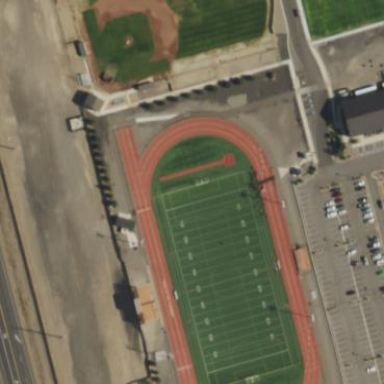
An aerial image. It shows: American football pitch.